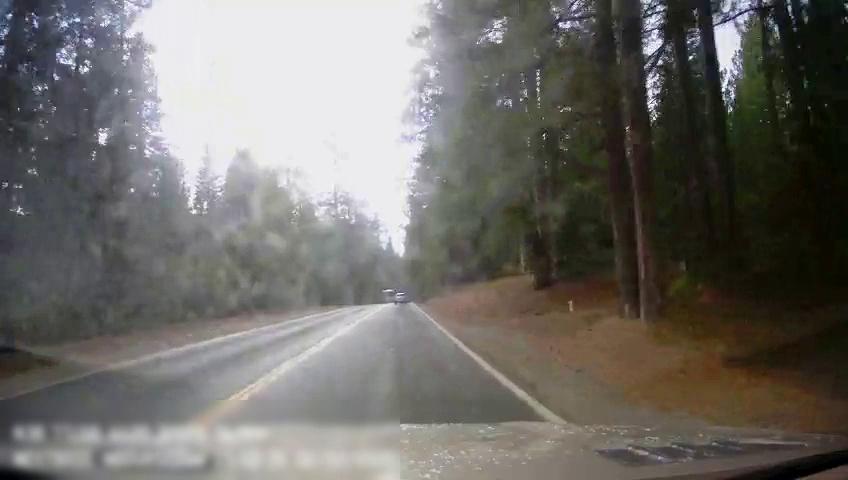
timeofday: Day
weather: Sunny
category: Drivable Space
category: Vehicles | SUV
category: Vehicles | Bus
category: Lanes | Current Lane
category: Lanes | Current Lane
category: Lanes | Opposite Lane
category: Lanes | Opposite Lane